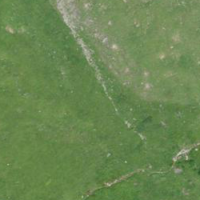
EUNIS habitat code: 23
Species observed at this site:
Caltha palustris